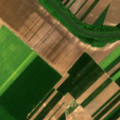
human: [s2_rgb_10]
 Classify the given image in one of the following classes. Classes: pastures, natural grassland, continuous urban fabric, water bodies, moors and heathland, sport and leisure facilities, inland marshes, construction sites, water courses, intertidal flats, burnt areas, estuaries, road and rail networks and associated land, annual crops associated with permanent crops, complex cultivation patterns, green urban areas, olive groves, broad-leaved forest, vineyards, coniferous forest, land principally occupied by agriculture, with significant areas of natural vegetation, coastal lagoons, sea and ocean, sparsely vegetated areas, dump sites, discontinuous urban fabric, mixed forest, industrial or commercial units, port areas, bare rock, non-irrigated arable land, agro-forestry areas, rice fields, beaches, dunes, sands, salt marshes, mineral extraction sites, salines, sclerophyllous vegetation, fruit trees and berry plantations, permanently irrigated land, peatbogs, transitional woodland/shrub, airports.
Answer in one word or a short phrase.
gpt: non-irrigated arable land, water courses